Question: I have an '<ol>' (ordered list) and in FF, Safari, Chrome it is rendered correctly. However in IE9 it is showing all zeros. It is not a spacing/padding issue because I am able to see the zeros.
My HTML is as follows:
'''
<ol>
<li>Enter basic company information</li>
<li>Select from our portfolio of products</li>
<li>Attach your employee census</li>
<li>Review your selections and submit your request.</li>
</ol>
'''
Anyone run into that problem and hopefully a solution?

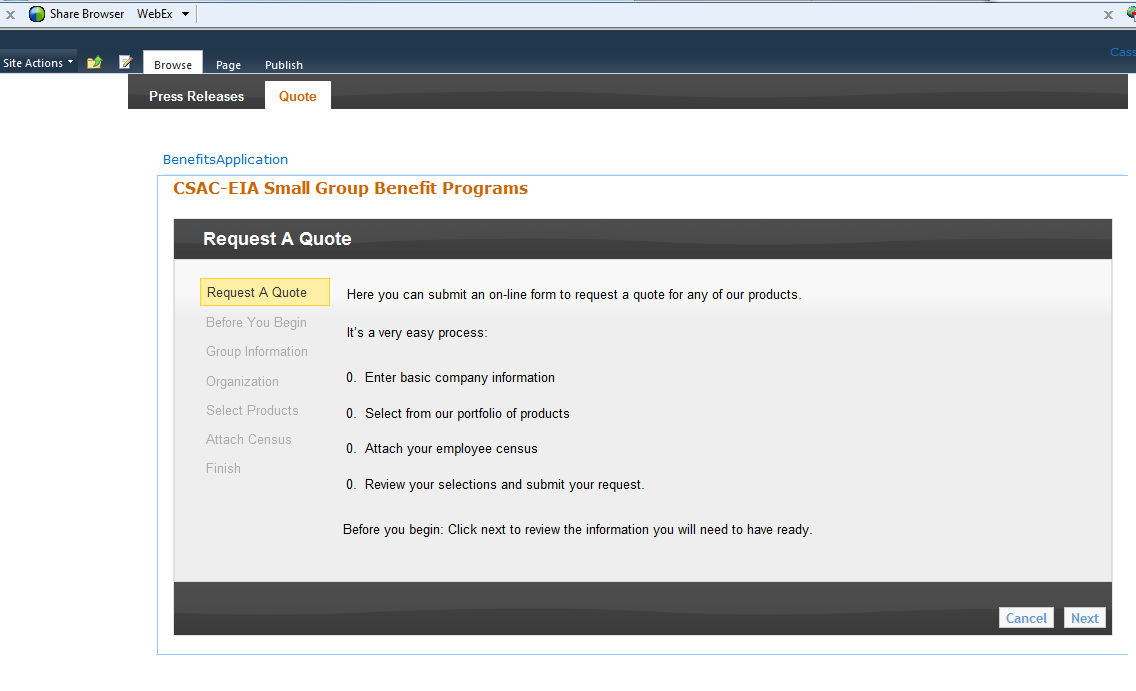
Answer: # Update 3/20/2012 - Fixed in IE10
This regression has been fixed in Internet Explorer 10 (all document modes). Microsoft has deleted the entry, so you cannot review its status. Since Microsoft now pushes IE10 down automatically, it should be working for all your regular customers.
---
This is a known IE9 regression, which has been reported on Microsoft Connect:
<URL>
> : Bug
: 657695
: 4/6/2011 12:10:52 PM
: Public Workaround(s)
User(s) can reproduce this bug
---
> Posted by on 6/14/2011 at 3:20 PM
Thank you for your feedback. We were able to reproduce the issue and are investigating it.Best regards,The Internet Explorer Team
---
'''
<!DOCTYPE html>
<HTML>
<HEAD>
<TITLE>IE9 Ordered List Zero Bug</TITLE>
<SCRIPT type="text/javascript">
setTimeout(function ()
{
document.getElementById("dv1").innerHTML = "<ol><li>XXX</li><li>YYY</li></ol>";
var container = document.createElement('span');
container.style.cssText = "display:none";
document.getElementById("dv2").appendChild(container);
}, 1000);
</SCRIPT>
</HEAD>
<BODY>
<DIV id="dv1">
<OL>
<LI>AAA</LI>
<LI>BBB</LI>
</OL>
</DIV>
<DIV id="dv2"></DIV>
</BODY>
</HTML>
'''
<URL> is to place an empty element after your 'DIV':
'''
<div id="one">
<ol>
<li>one</li>
<li>two</li>
</ol>
</div>
<div id="two" style="display:none">
<ol>
<li>three</li>
<li>four</li>
</ol>
</div>
<div id="empty"></div>
'''
## Browsers that exhibit the bug
- - - -
- - -
Works
Works